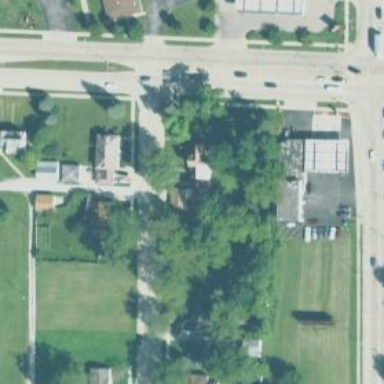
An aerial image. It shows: Veterinary facility.